Question: I need to draw a circle as per my finger move so i have write this code
'''
package com.sport;
import android.app.Activity;
import android.content.Context;
import android.graphics.Bitmap;
import android.graphics.Bitmap.Config;
import android.graphics.BitmapFactory;
import android.graphics.BlurMaskFilter;
import android.graphics.BlurMaskFilter.Blur;
import android.graphics.Canvas;
import android.graphics.Color;
import android.graphics.Paint;
import android.graphics.PorterDuff.Mode;
import android.graphics.PorterDuffXfermode;
import android.os.Bundle;
import android.util.DisplayMetrics;
import android.view.MotionEvent;
import android.view.View;
import android.widget.Toast;
public class sport extends Activity {
@Override
public void onCreate(Bundle savedInstanceState) {
super.onCreate(savedInstanceState);
setContentView(new TouchView(this));
}
class TouchView extends View {
Bitmap bgr;
Bitmap overlayDefault;
Bitmap overlay;
Paint pTouch;
int X;
int Y;
Canvas c2;
public TouchView(Context context) {
super(context);
bgr = BitmapFactory.decodeResource(getResources(), R.drawable.new1);
overlayDefault = BitmapFactory.decodeResource(getResources(),
R.drawable.original);
overlay = BitmapFactory.decodeResource(getResources(),
R.drawable.new1).copy(Config.ARGB_8888, true);
c2 = new Canvas(overlay);
pTouch = new Paint(Paint.DEV_KERN_TEXT_FLAG);
pTouch.setXfermode(new PorterDuffXfermode(Mode.SRC_IN));
pTouch.setColor(Color.TRANSPARENT);
// pTouch.setMaskFilter(new BlurMaskFilter(15, Blur.NORMAL));
DisplayMetrics displaymetrics = new DisplayMetrics();
getWindowManager().getDefaultDisplay().getMetrics(displaymetrics);
int ht = displaymetrics.heightPixels;
int wt = displaymetrics.widthPixels;
X = wt / 2;
Y = 0;
}
@Override
public boolean onTouchEvent(MotionEvent ev) {
switch (ev.getAction()) {
case MotionEvent.ACTION_DOWN: {
X = (int) ev.getX();
Y = (int) ev.getY();
//invalidate();
break;
}
case MotionEvent.ACTION_MOVE: {
X = (int) ev.getX();
Y = (int) ev.getY();
/* Toast.makeText(getBaseContext(),"x is::"+ X,
Toast.LENGTH_LONG).show();
Toast.makeText(getBaseContext(),"Y is::"+ Y,
Toast.LENGTH_LONG).show();*/
//c2.drawCircle(X, Y, 70, pTouch);
/*System.out.println("x is"+X);
System.out.println("Y is"+Y);*/
invalidate();
break;
}
case MotionEvent.ACTION_UP:
X = (int) ev.getX();
Y = (int) ev.getY();
/*
* Toast.makeText(getBaseContext(),"x is::"+ X,
* Toast.LENGTH_LONG).show();
* Toast.makeText(getBaseContext(),"Y is::"+ Y,
* Toast.LENGTH_LONG).show();
*/
//invalidate();
break;
case MotionEvent.ACTION_POINTER_ID_MASK :
/*X = (int) ev.getX();
Y = (int) ev.getY();
invalidate();*/
break;
}
return true;
}
@Override
public void onDraw(Canvas canvas) {
super.onDraw(canvas);
DisplayMetrics displaymetrics = new DisplayMetrics();
getWindowManager().getDefaultDisplay().getMetrics(displaymetrics);
int ht = displaymetrics.heightPixels;
int wt = displaymetrics.widthPixels;
int heightbitmap = bgr.getHeight();
int widthbitmap = bgr.getWidth();
int minus = wt - widthbitmap;
// draw background
canvas.drawBitmap(bgr, minus / 2, 0, null);
// copy the default overlay into temporary overlay and punch a hole
// in it
c2.drawBitmap(overlayDefault, 360, 0, null); // exclude this line to
// show all as you
Bitmap _scratch = BitmapFactory.decodeResource(getResources(), R.drawable.diff_6); // draw
//c2.drawBitmap(_scratch, 10, 10, pTouch);
if(X >= 470 & X <= 522)
{
if(Y >= 255 & Y<= 330)
{
//c2.drawRect(X, Y, 5, 5, pTouch);
double outer_radius = 0.5 * Math.sqrt((_scratch.getWidth()) * (_scratch.getWidth())+ (_scratch.getHeight()) * (_scratch.getHeight()));
float f = (float) outer_radius;
c2.drawCircle(X, Y, f, pTouch);
}
}
// draw the overlay over the background
canvas.drawBitmap(overlay, minus/2, 0, null);
}
}
}
'''
when i touch on screen circle are stay at right side of my finger Like this.
 but i need it center of my finger please help on this
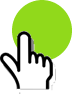
Answer: The problem is because you create 'overlay' with respect to the x and y cordinates from the touch event and later copying this onto the background with an offset (minus/2). Assuming your background image is smaller than the screen resolution the circle will always shift right and hence will look the circle is at the right of your finger.
If you use a background image which has same resolution as the screen dimensions , you will get properly drawn circle, with its centre at the point of touch.